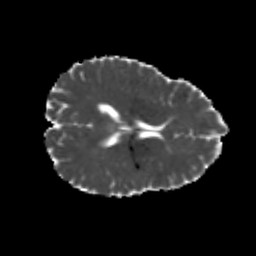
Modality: MD
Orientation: axial
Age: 22
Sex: female
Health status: healthy
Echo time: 0.074 s